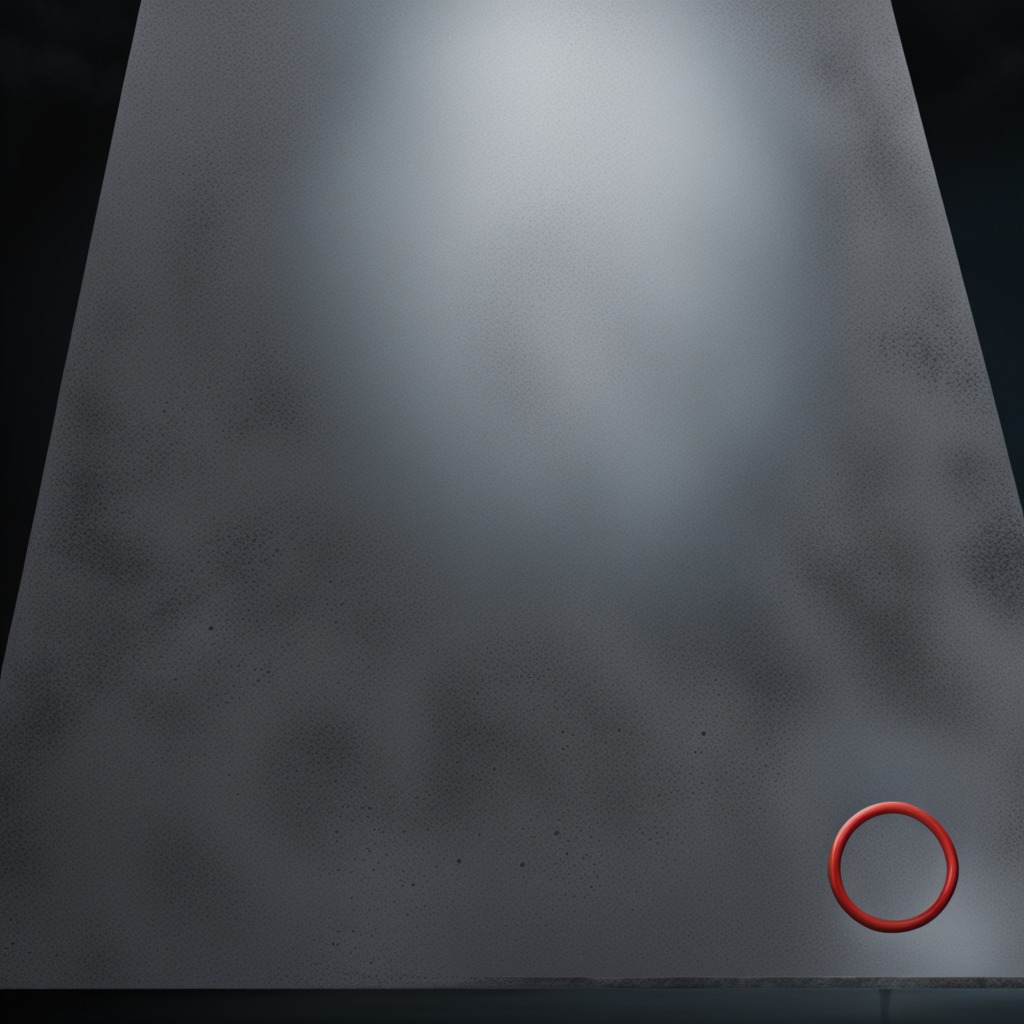
A rubber O-ring is lying on the clean granite table inside a workshop at night.